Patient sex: M
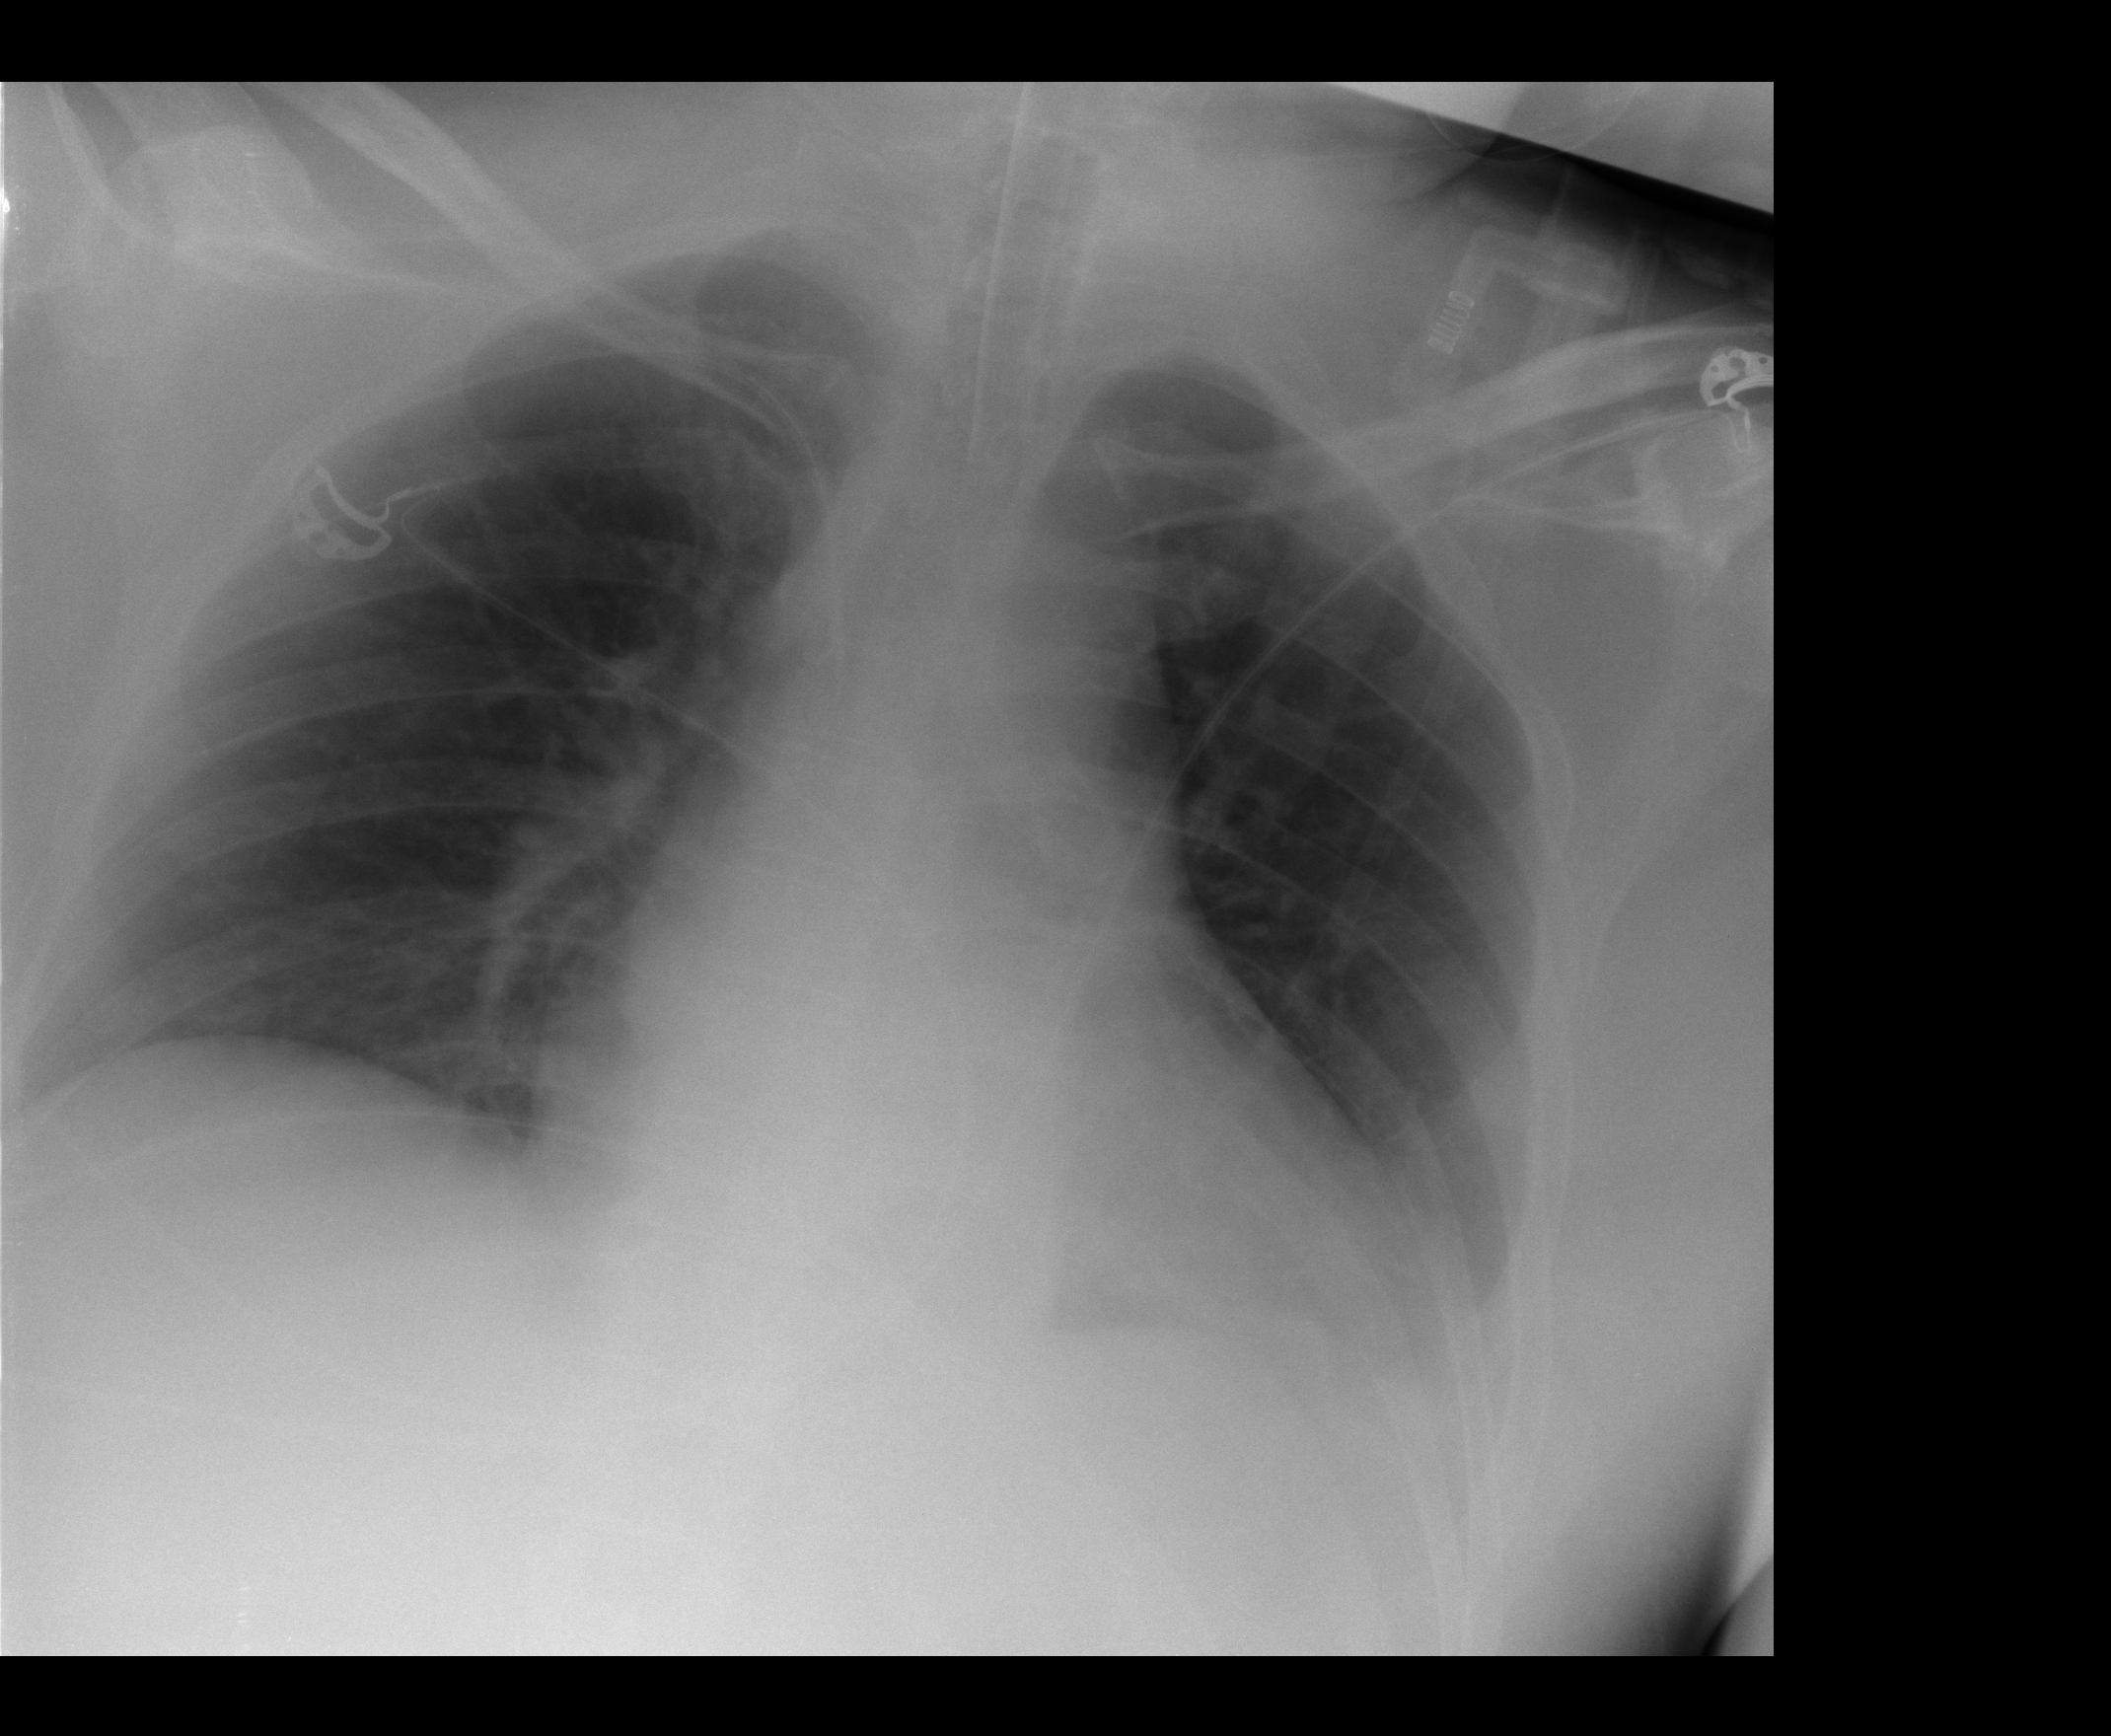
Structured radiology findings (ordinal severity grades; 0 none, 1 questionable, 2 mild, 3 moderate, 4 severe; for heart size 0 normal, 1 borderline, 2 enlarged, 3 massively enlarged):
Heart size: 0
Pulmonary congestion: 0
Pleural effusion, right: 0
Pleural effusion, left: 2
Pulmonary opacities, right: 0
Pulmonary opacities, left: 0
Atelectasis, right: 0
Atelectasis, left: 0